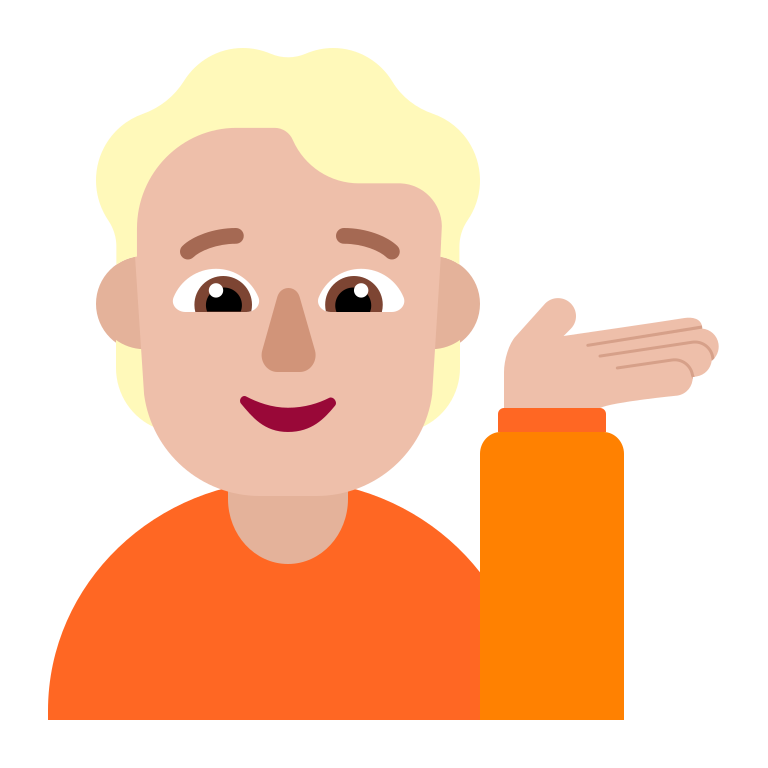
person tipping hand flat  light